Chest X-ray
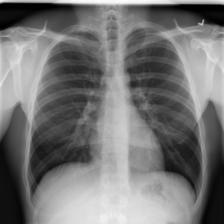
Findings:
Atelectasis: negative
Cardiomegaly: negative
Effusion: negative
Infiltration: positive
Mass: negative
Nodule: negative
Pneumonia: negative
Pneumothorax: negative
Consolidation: negative
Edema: negative
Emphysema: negative
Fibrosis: negative
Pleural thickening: negative
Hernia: negative